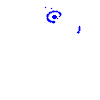
Particle: electron